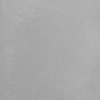
Atmospheric dust classification: dusty